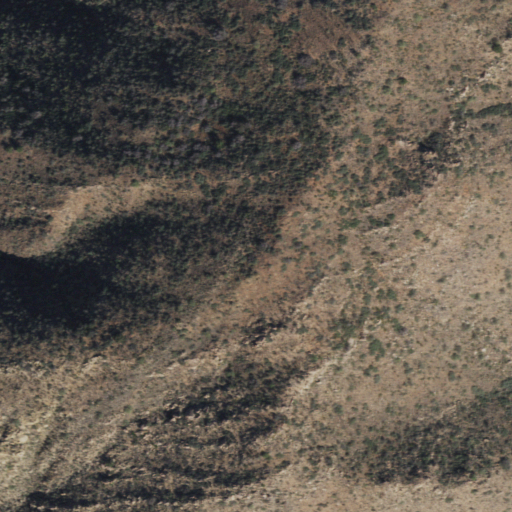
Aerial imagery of mountain in Arizona named Lehman Mountain containing only shrub